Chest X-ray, PA view. Patient: 50 years old, sex F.
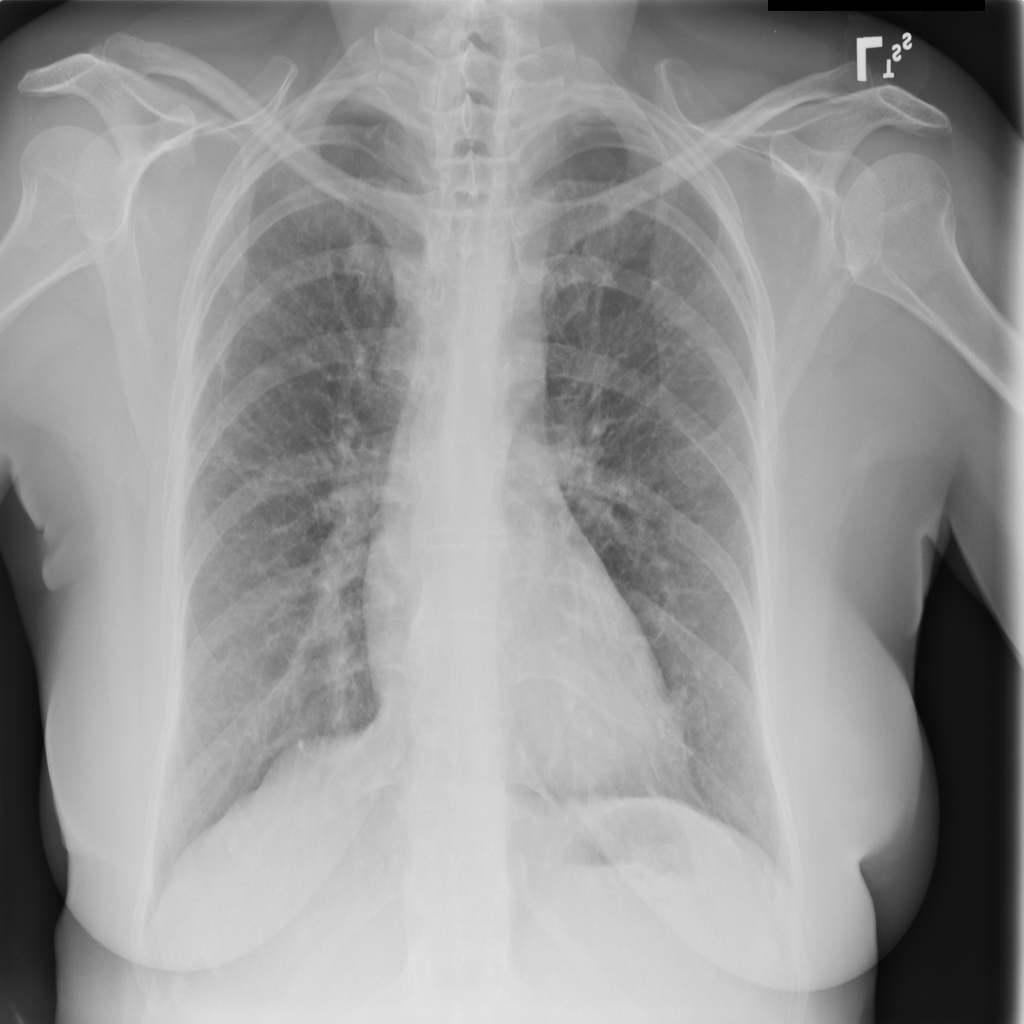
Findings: Fibrosis